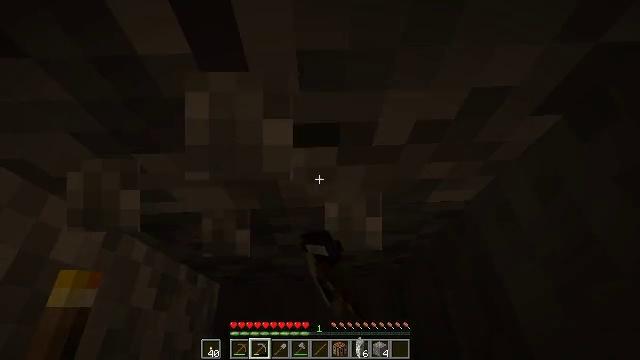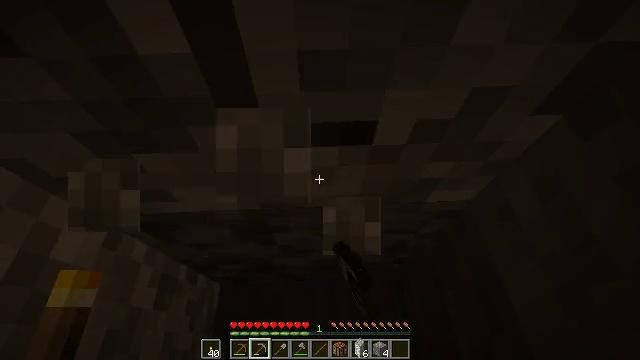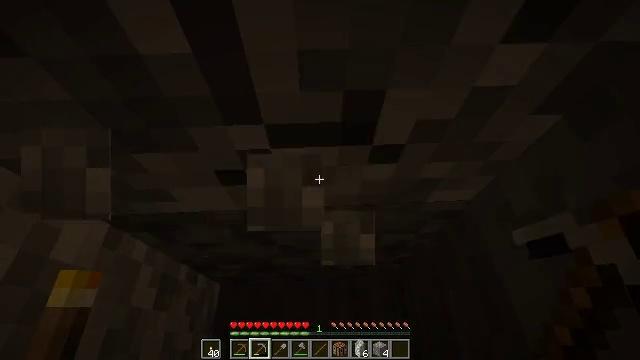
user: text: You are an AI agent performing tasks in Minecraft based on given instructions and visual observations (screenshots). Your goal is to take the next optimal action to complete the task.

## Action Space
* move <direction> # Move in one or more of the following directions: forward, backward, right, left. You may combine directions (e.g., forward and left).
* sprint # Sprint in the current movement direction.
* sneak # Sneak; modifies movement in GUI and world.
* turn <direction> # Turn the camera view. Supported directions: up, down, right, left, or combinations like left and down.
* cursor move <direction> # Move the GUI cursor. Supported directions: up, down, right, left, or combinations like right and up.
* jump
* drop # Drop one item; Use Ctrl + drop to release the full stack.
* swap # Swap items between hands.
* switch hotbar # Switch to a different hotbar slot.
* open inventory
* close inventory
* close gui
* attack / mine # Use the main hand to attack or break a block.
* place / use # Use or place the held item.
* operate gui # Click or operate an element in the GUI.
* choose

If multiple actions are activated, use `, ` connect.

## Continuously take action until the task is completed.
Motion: motion action
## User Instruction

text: Gather stone by using a pickaxe.
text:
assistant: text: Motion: attack / mine
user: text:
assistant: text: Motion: attack / mine
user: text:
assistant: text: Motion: attack / mine